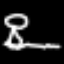
Label: mushroom